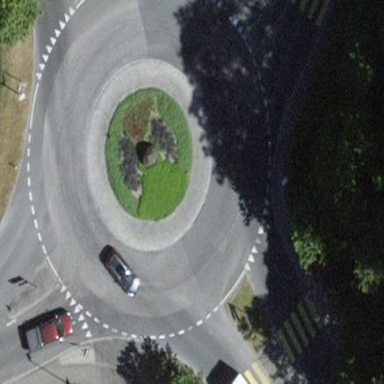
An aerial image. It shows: Primary highway with asphalt surface leading to roundabout.